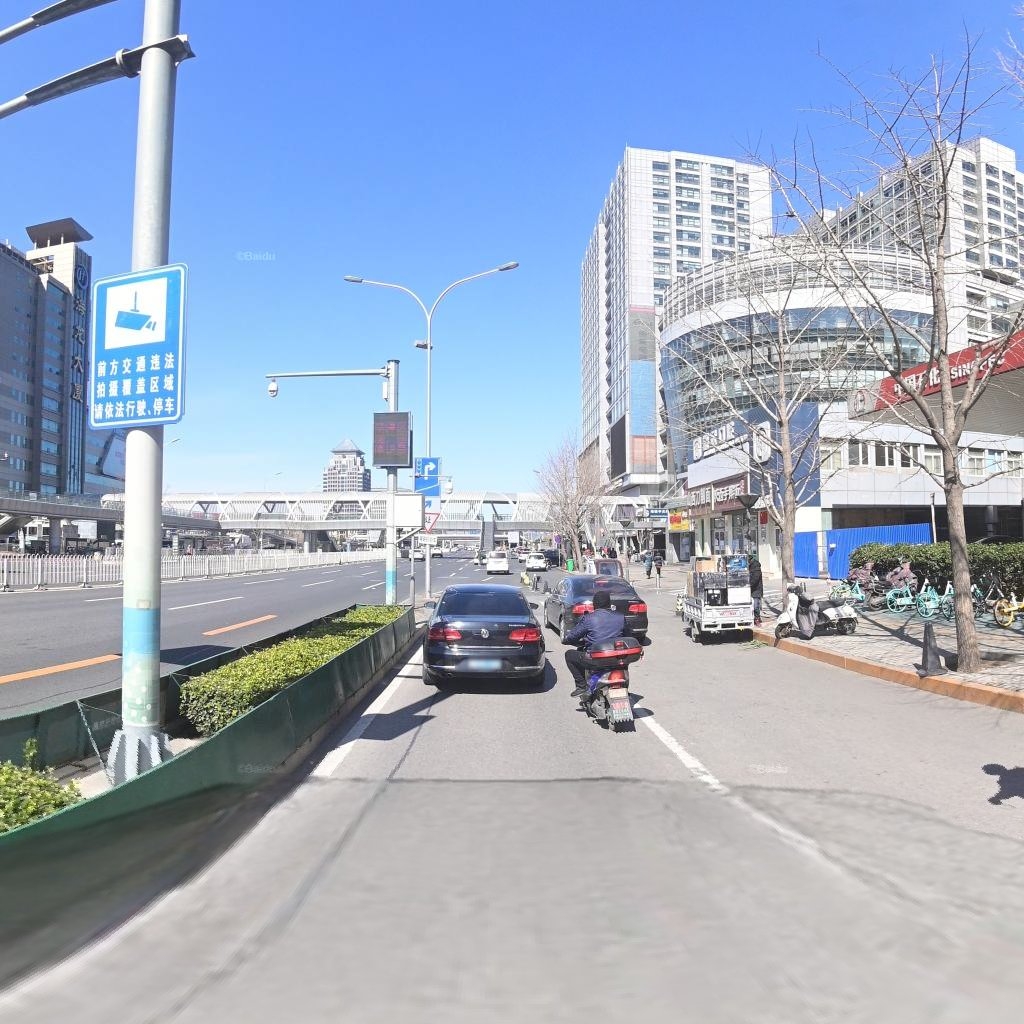
Region: Haidian
Road damage annotations: longitudinal patch, longitudinal patch